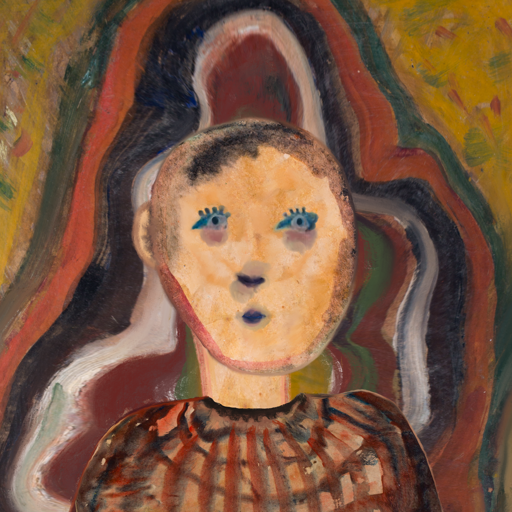
Background: AfterRaid, Head And Neck Front: Childish, Face Front: Hill_Girl, Bust: Orphan, Hair Front: Blank, Head Accessory: Blank, Second Necklace: Blank, Necklace: Blank, Baby: Blank